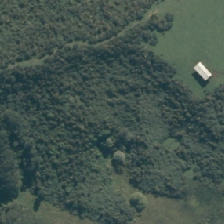
Land cover: grose_broom